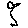
Label: bird